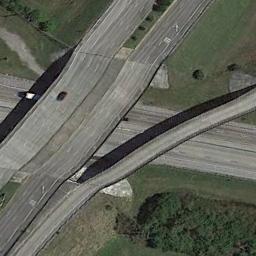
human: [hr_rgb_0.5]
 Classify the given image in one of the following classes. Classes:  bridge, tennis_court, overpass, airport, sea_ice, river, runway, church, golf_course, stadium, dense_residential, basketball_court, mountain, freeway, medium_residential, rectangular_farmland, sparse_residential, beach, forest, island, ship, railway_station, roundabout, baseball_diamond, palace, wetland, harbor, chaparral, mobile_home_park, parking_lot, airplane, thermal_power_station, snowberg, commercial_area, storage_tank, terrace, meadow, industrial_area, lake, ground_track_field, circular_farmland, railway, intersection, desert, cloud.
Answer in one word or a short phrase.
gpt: overpass